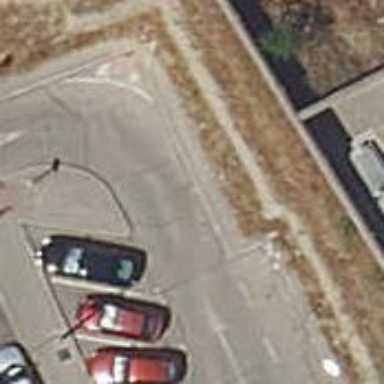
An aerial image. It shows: Road serving as parking aisle.